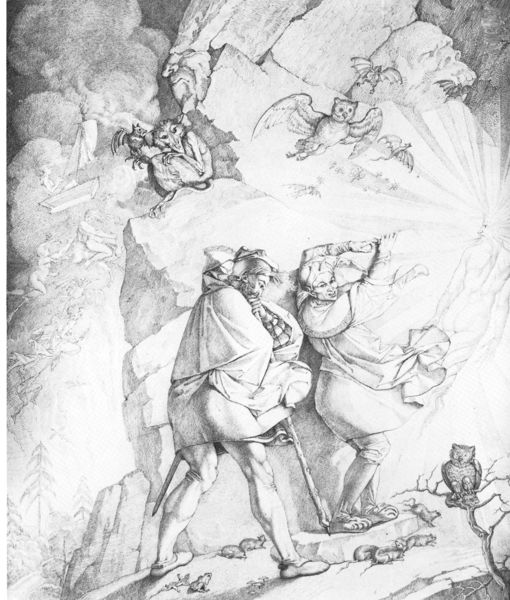
Titel: Der Gang nach dem Brocken (Bilder zu Goethes Faust, Blatt 10)
Künstler: Peter Cornelius
Institution: Frankfurt, Städelsches Kunstinstitut
Schlagwörter: baum, berg, felsen, flügel, himmel, mann, schatten, vogel, weiß, wolken, menschen, frau, grau, licht, nacht, zeichnung, tiere, weg, steine, ast, strauch, vögel, wind, wolen, sonne, paar, boot, fliegen, stock, engel, stab, fels, grafik, katastrophe, sturm, strahlen, schwarzweiß, grimasse, teufel, wanderer, echse, eule, ungeheuer, drachen, frösche, hexe, monster, fledermaus, uhu, skurril, eulen, fledermäuse, mäuse, unweetter